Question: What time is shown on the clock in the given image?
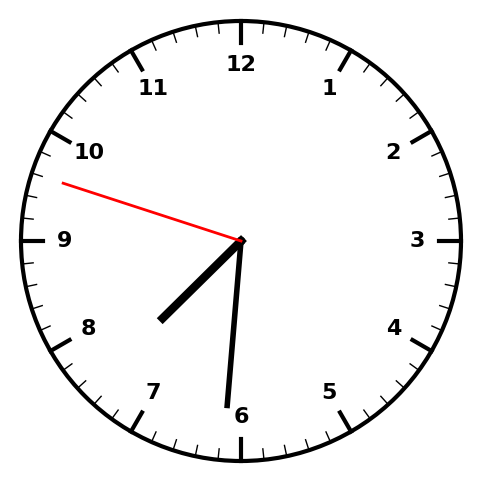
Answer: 07:30:48